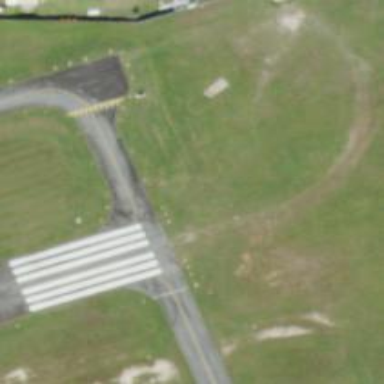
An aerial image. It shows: Runway surface made of asphalt at airport.